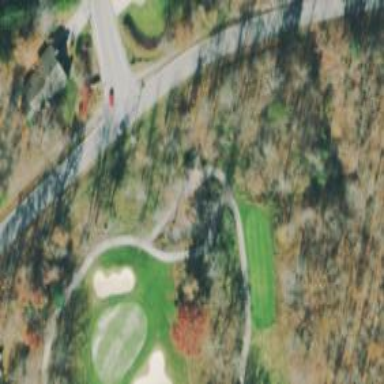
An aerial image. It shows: Service road designated as golf cart path.